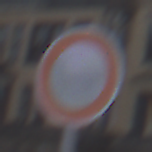
Verkehrszeichen: VerbotFahrzeugeAllerArt
Umgebung: Outdoor, Urban
Tageszeit: MorningAfternoon
Wetter: PartlyCloudy
Licht: Natural
Jahreszeit: NotSpecified
Kontrast: LowContrast